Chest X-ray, AP view. Patient: 59 years old, sex M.
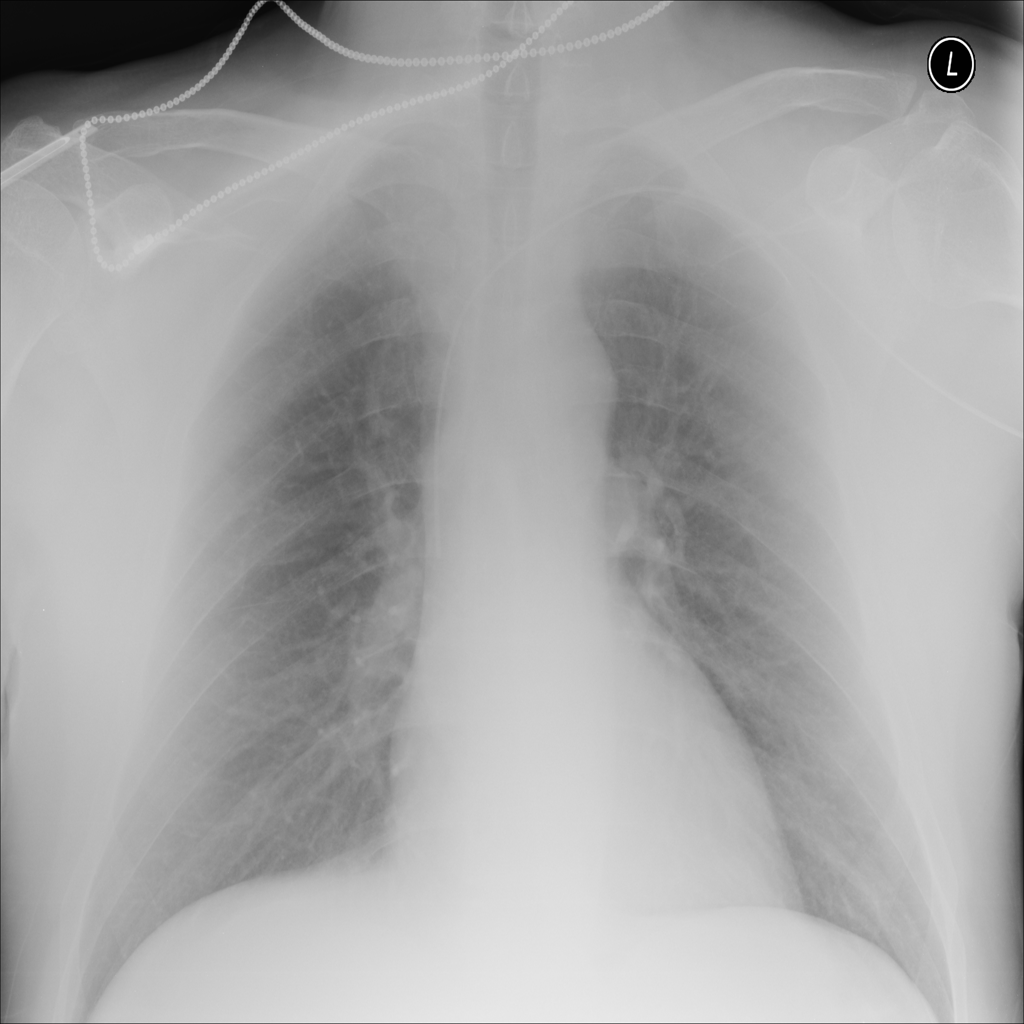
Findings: No Finding